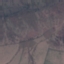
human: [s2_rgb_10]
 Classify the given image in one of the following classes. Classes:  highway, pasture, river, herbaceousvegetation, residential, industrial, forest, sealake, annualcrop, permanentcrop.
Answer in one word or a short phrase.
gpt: HerbaceousVegetation